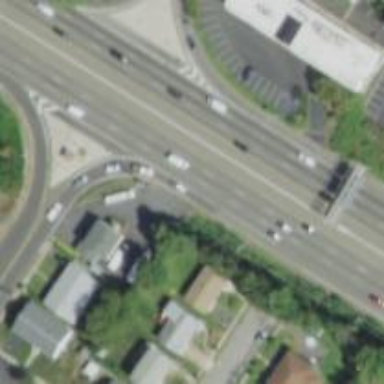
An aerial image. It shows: Trunk link highway.